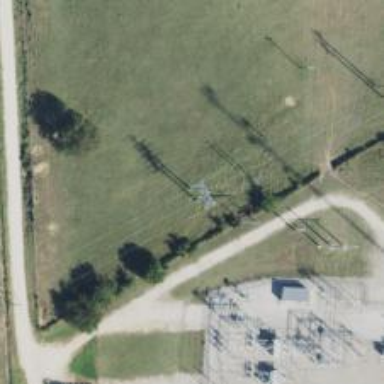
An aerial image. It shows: Switch tower used for power distribution.